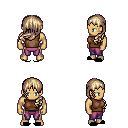
a pixel art fantasy rpg character, male body template, human, tanned skin, brown sleeveless shirt, magenta pants, white blonde left-swept hairstyle, black slippers, four views (front, back, left, right), 2x2 character sprite sheet, small pixel art, hard edges, no anti-aliasing